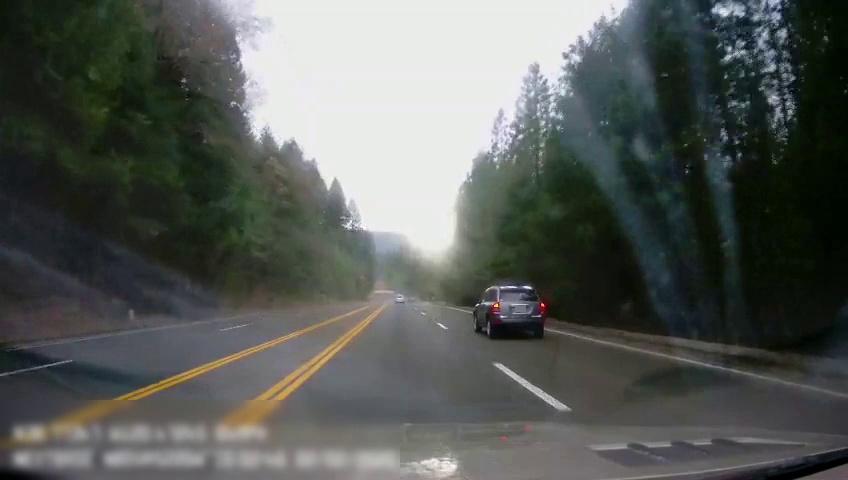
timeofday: Day
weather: Cloudy
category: Drivable Space
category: Vehicles | Car
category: Vehicles | Car
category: Lanes | Alternate Lane
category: Lanes | Alternate Lane
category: Lanes | Alternate Lane
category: Lanes | Current Lane
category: Lanes | Current Lane
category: Lanes | Alternate Lane